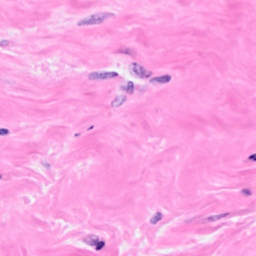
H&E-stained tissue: Breast